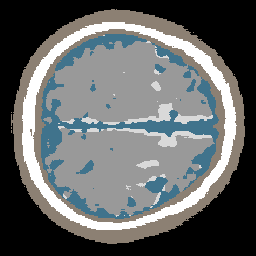
Label: no_lesion